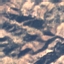
Land use / land cover class: HerbaceousVegetation